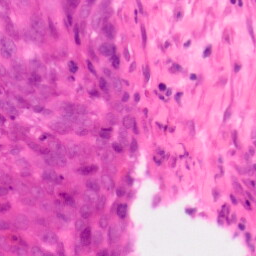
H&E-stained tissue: Colon